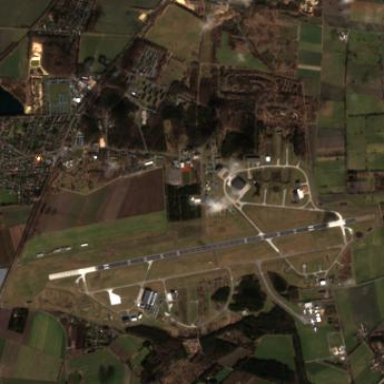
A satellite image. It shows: Military airfield at aerodrome. There are surveillance systems in place around the area.